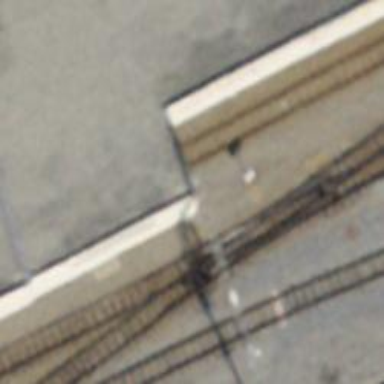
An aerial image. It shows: Narrow-gauge railway yard with electrified contact lines.